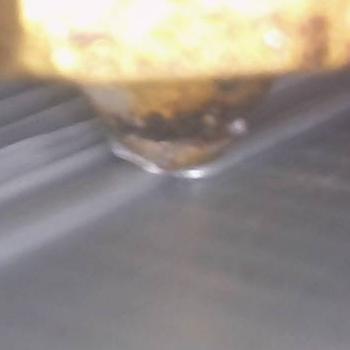
Flow rate: 141%